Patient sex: M
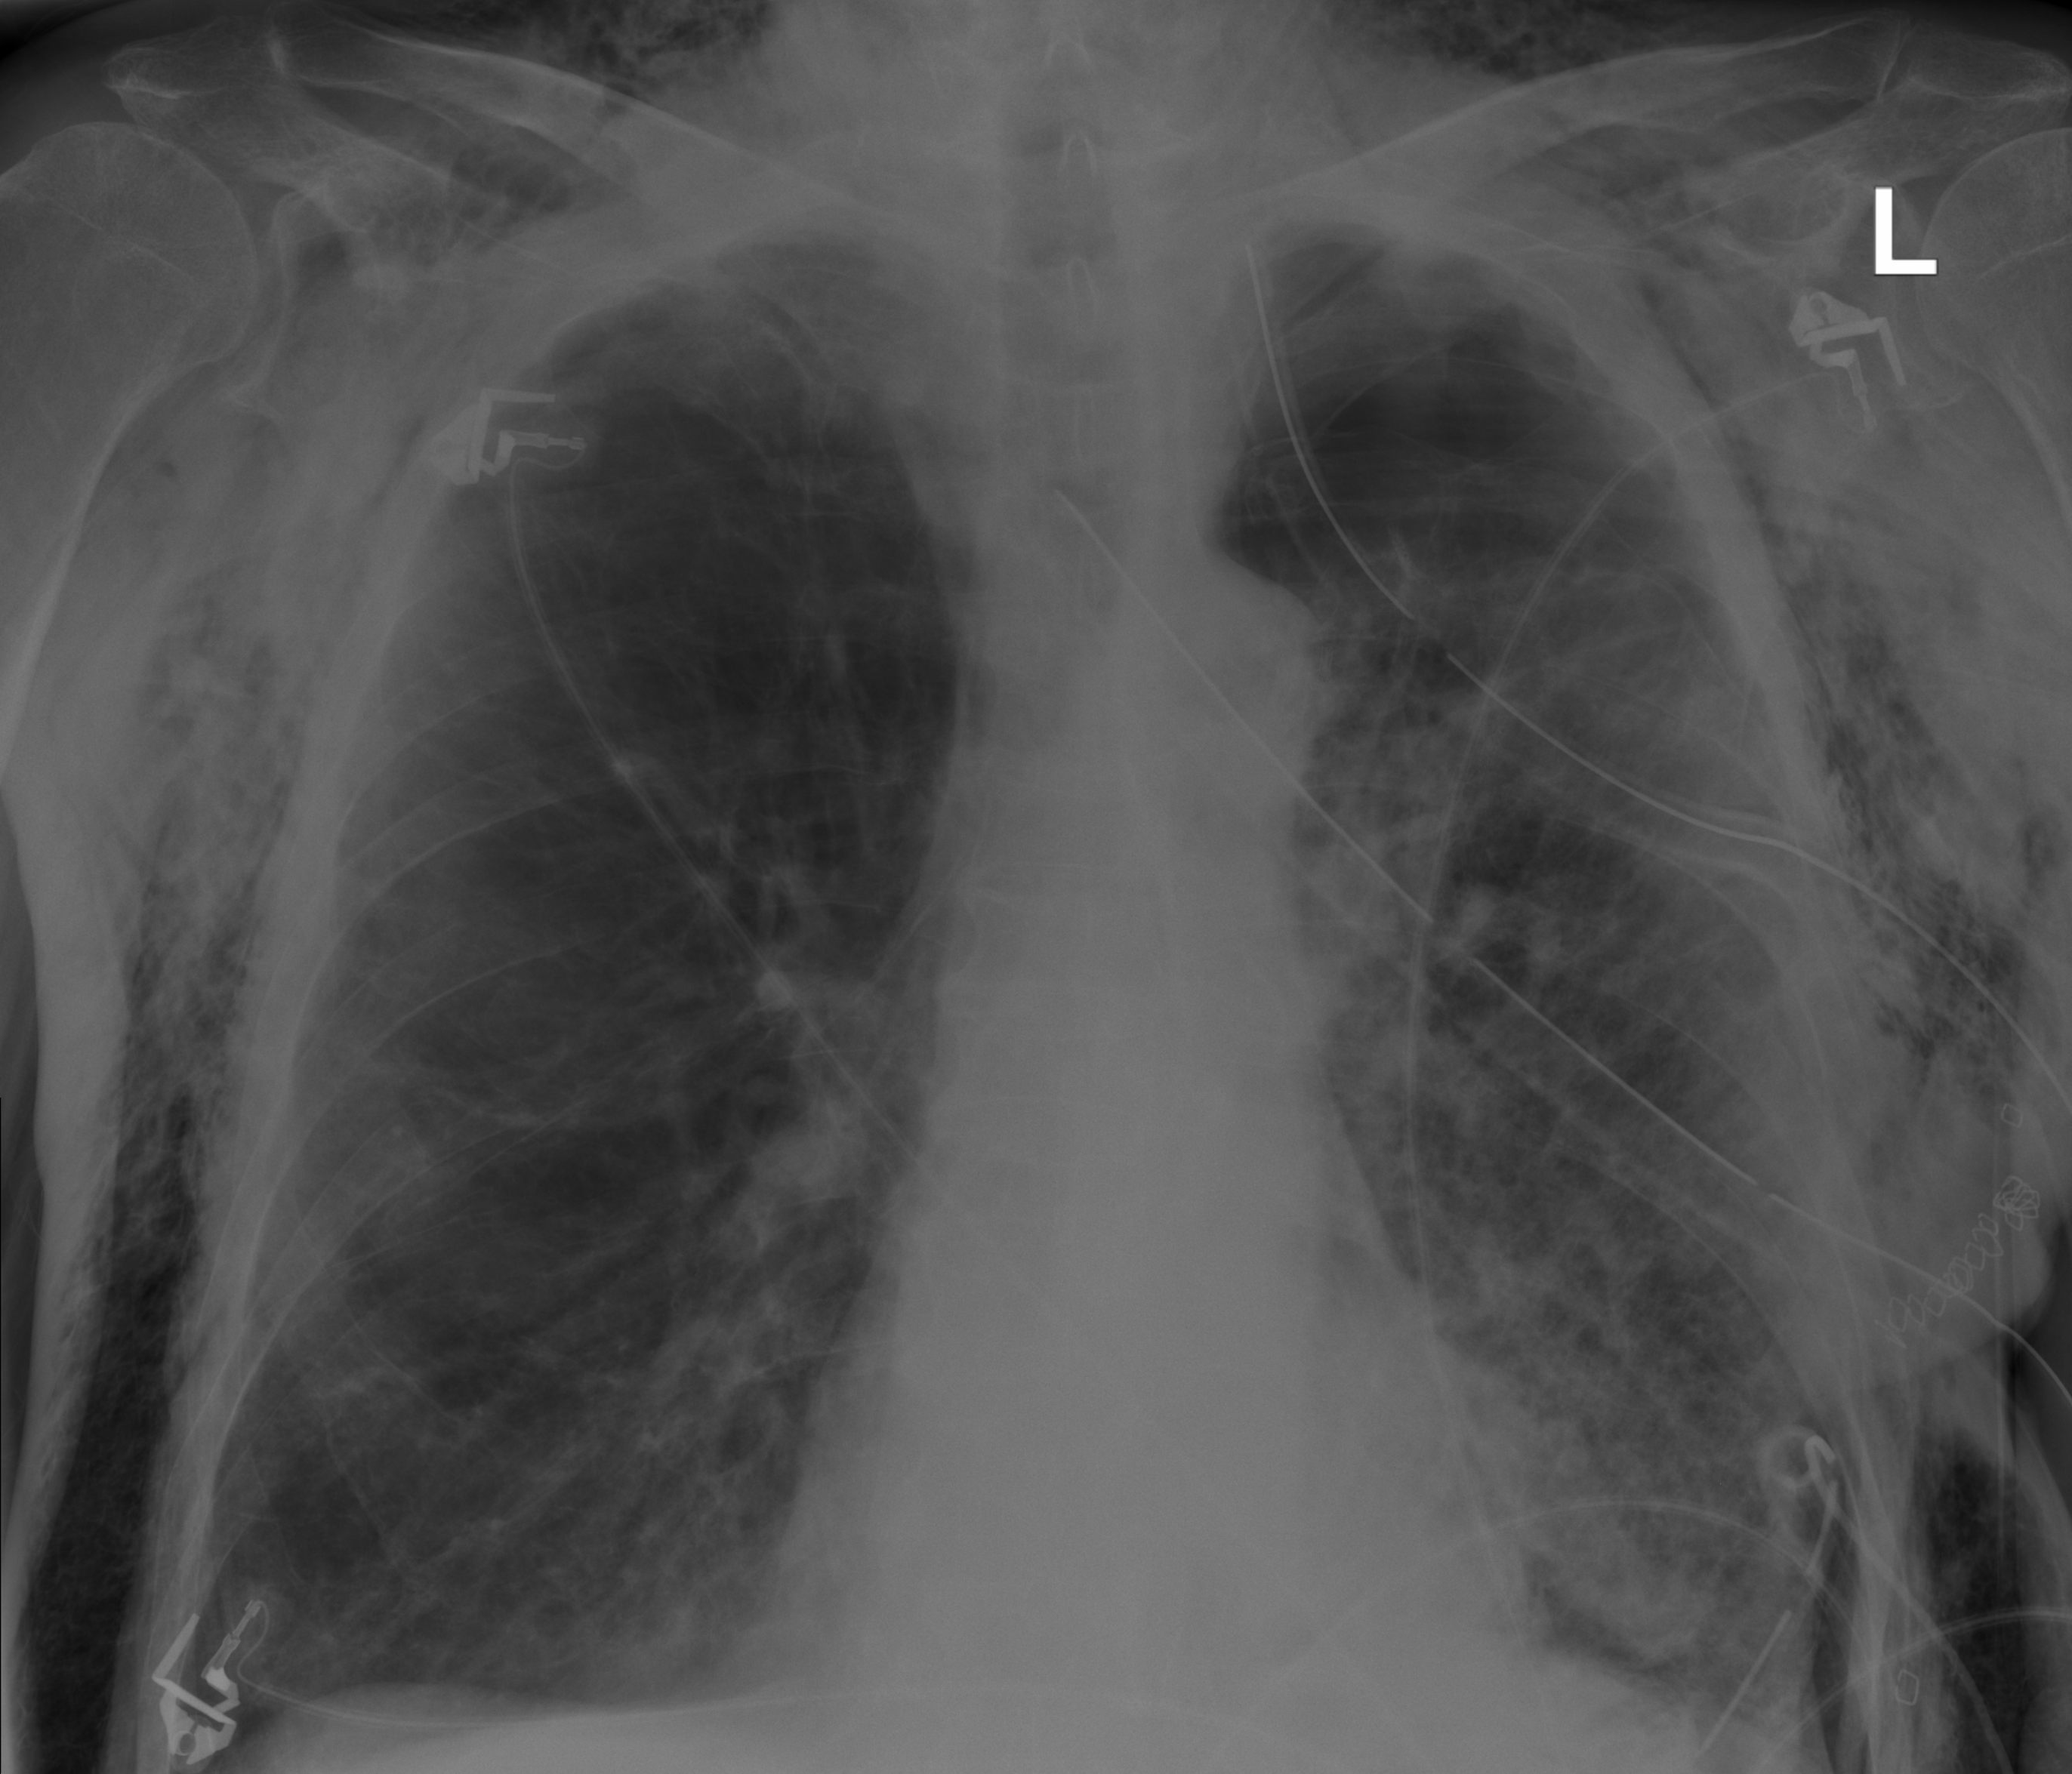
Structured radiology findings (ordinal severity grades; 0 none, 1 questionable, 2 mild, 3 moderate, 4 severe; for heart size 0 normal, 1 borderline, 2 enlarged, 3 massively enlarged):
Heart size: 0
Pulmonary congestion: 1
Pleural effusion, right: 0
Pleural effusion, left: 1
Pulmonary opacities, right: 0
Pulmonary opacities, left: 2
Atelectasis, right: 1
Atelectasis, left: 2